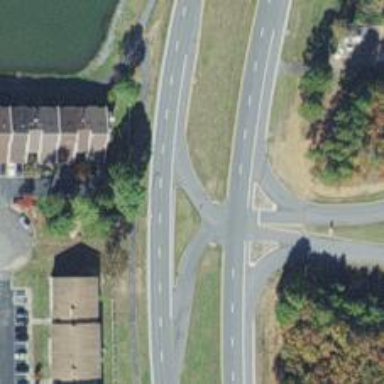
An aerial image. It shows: Secondary link road.